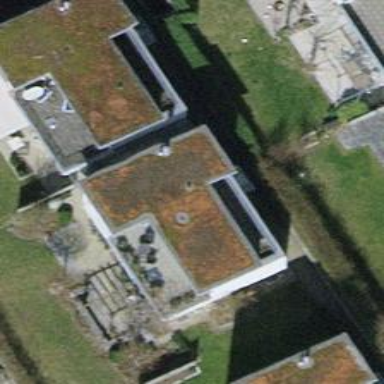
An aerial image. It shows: Detached building with flat roof.